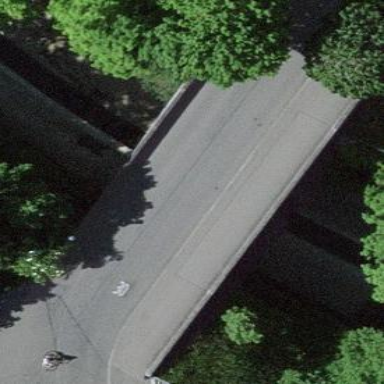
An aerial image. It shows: Man-made bridge.